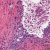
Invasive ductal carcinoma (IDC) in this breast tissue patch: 0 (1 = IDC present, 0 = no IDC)